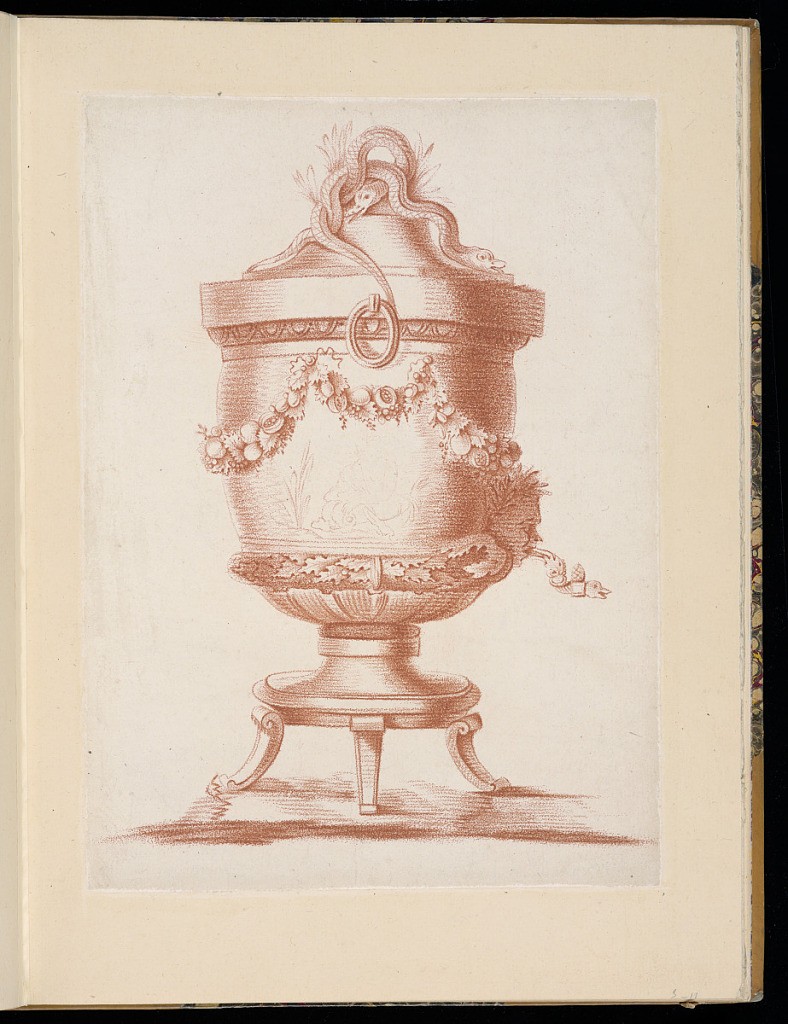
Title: Ornamental Vase or Fountain Design
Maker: A. Panier, French, active 18th century
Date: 1767-1793
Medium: Crayon-manner engraving with red ink on paper
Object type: Print
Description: Lidded vase with a spigot coming out of the mouth of a mascaron at the base of the vase. The finial of the vase is a draped snake, whose tail merges with a ring on the shoulder of the vase. A garland of fruit and leaves is draped across the vase. On the belly is an open space on which is lightly printed a mythological scene of a woman reclining on a vase. There is a band of acanthus leaf ornamentation at the base of the vase. The vase has a fluted foot and is elevated on a quadruped base. The print is engraved in red ink (sanguine) crayon manner. The plate is not lettered or numbered.